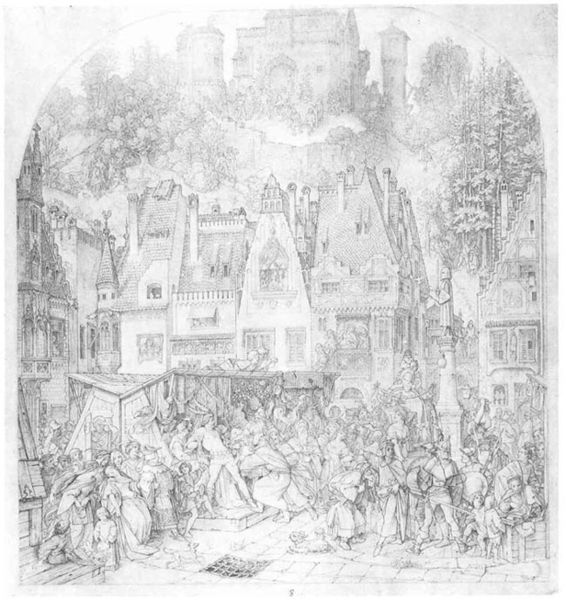
Titel: Ritter Kurts Brautfahrt
Künstler: Moritz von Schwind
Standort: Karlsruhe
Institution: Staatliche Kunsthalle Karlsruhe
Schlagwörter: baum, berg, felsen, kampf, mann, bäume, frauen, menschen, stadt, fenster, frau, grau, holz, männer, schwarz, skizze, strasse, säule, weiss, zeichnung, dach, gebäude, haus, schloss, fest, leute, menge, gedränge, architektur, barock, blass, hinrichtung, mensch, steine, häuser, hügel, gitter, figur, kind, bühne, theater, renaissance, wald, brunnen, kamin, kinder, pferd, reiter, schornstein, turm, bogen, fassade, fassaden, perspektive, pflaster, studie, zuschauer, fels, gipfel, hang, dorf, dächer, giebel, mauer, schornsteine, grafik, steil, markt, platz, treiben, tannen, soldaten, spitz, zinnen, ortschaft, burg, türme, aufruhr, denkmal, gauben, schwarz weiß, radierung, stich, revolution, schwert, aufstand, soldat, tumult, volk, jahrmarkt, bleistift, kiste, tanne, entwurf, menschenmenge, mittelalter, märchen, marktplatz, platten, dürer, meute, schauspieler, gefangener, kupferstich, sklaven, steinplatten, marktstand, fasssade, menschenansammlung, wehrbau, buden, marktstände, stände, stat, schausteller, rost, gulli, abfluss, bude, dof, burgberg, menshen, marketender, gosse, markstand, belustigung, h#user, revolutin, kupferdtich